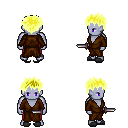
a pixel art fantasy rpg character, male body template, dark elf, purple skin, brown robe, red pants, gold bedhead hairstyle, gray slippers, dagger, four views (front, back, left, right), 2x2 character sprite sheet, small pixel art, hard edges, no anti-aliasing